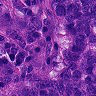
Metastatic tissue present: yes